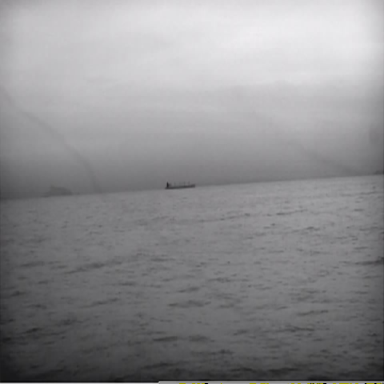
There is a liner in the infrared image.